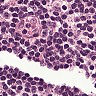
Metastatic tissue present: no